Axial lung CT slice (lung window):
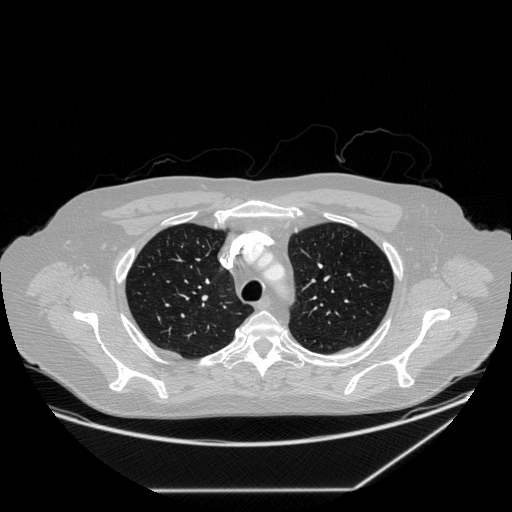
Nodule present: no